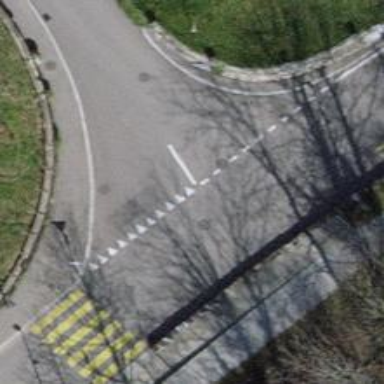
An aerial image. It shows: Road with "give way" sign.